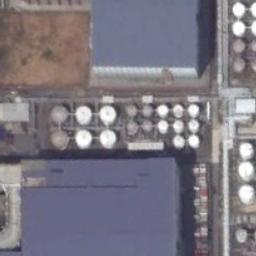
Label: storage_tank